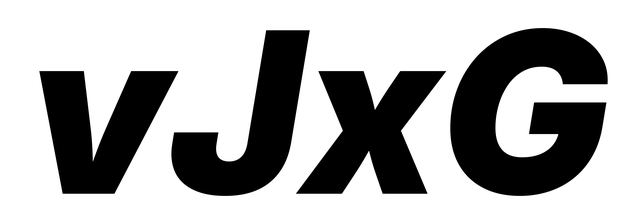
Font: Inter-Italic_Black_Italic